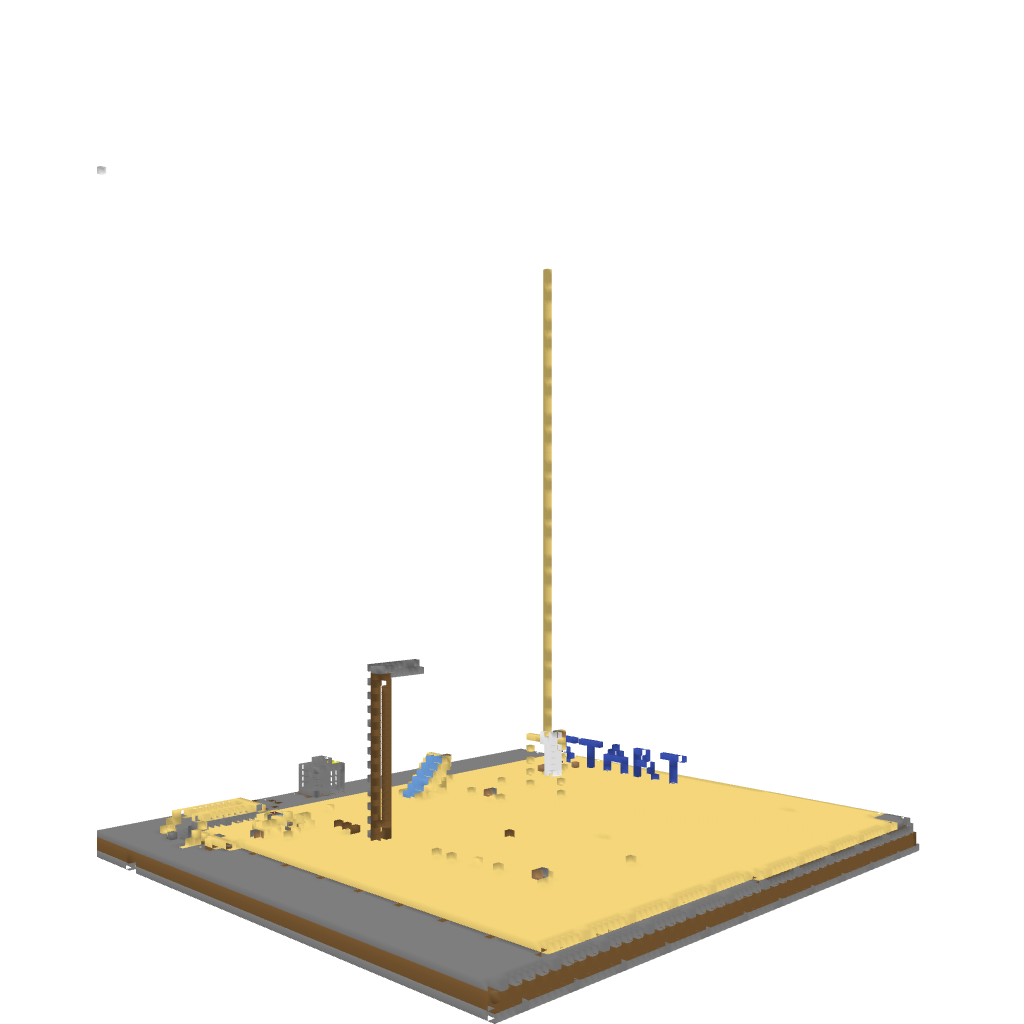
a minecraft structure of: MouseTrap bad low quality